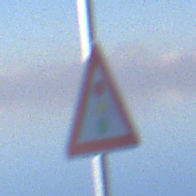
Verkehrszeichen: Lichtzeichenanlage
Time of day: MorningAfternoon
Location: Outdoor (Nature)
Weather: PartlyCloudy
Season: NotSpecified
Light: Natural